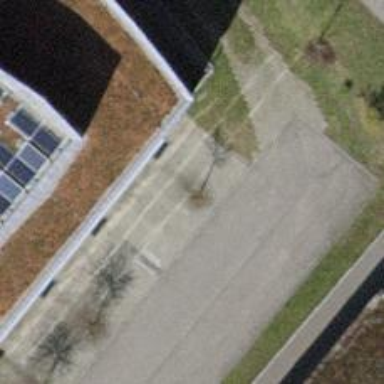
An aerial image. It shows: Urban tree adds touch of nature to the surroundings.